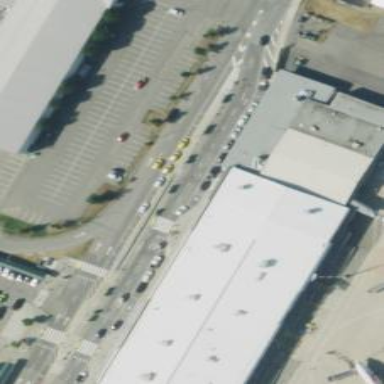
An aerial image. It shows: Car rental service.